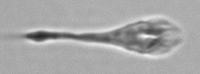
Label: Paratontonia_gracillima